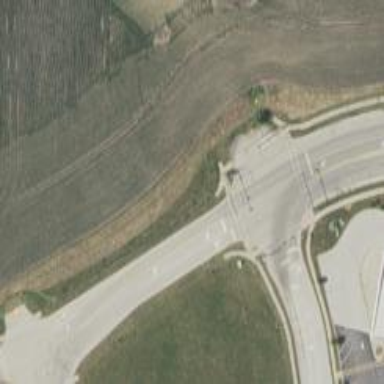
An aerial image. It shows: Crossing on the road with line markings.